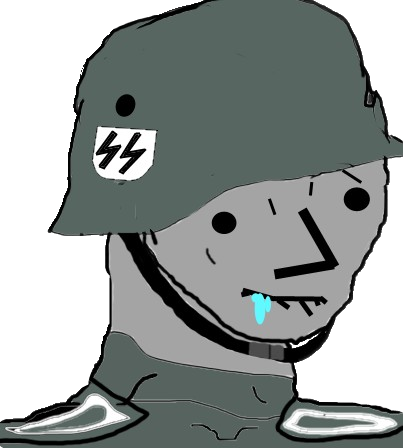
Label: 5_NPC